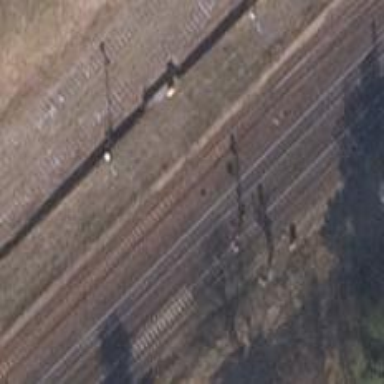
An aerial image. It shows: Railway signal.